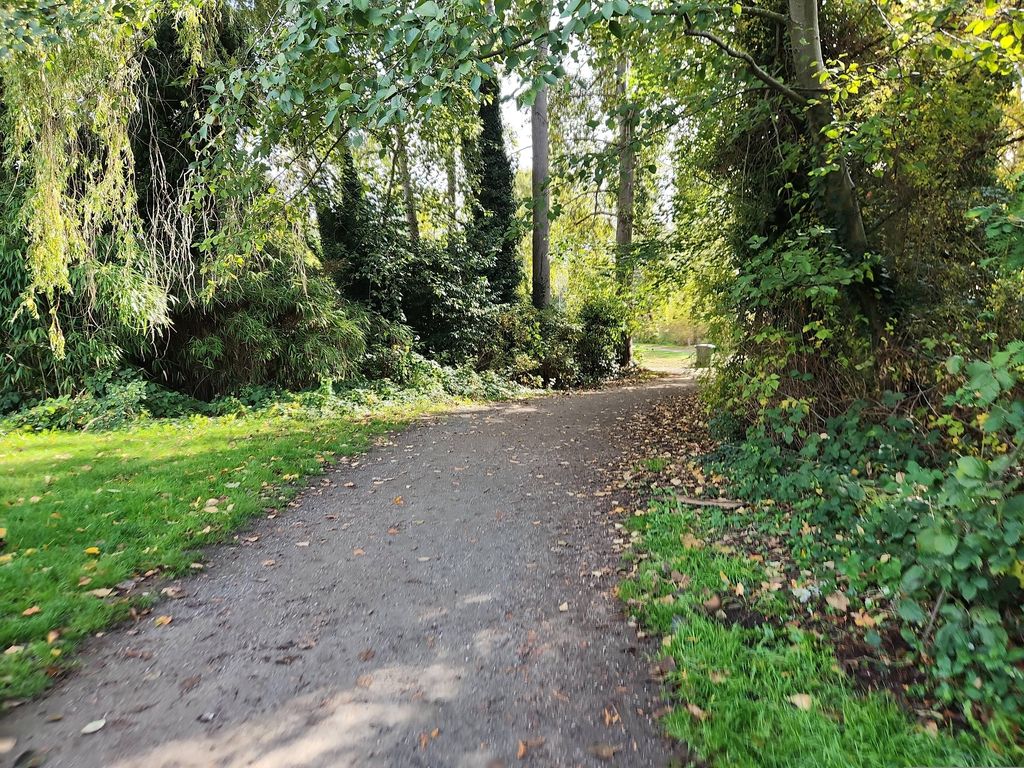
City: vancouver